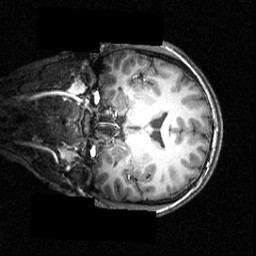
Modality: T1w
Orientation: coronal
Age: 18
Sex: female
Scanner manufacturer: siemens
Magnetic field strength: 3.951 T
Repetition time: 1.5 s
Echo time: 0.00335 s